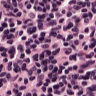
Metastatic tissue present: no